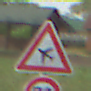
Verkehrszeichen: FlugbetriebRechts
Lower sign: Geschwindigkeit70
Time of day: MorningAfternoon
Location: Outdoor (Nature)
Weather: PartlyCloudy
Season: NotSpecified
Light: Natural